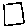
Label: square